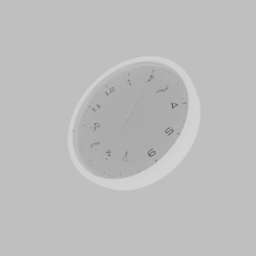
Label: appliances